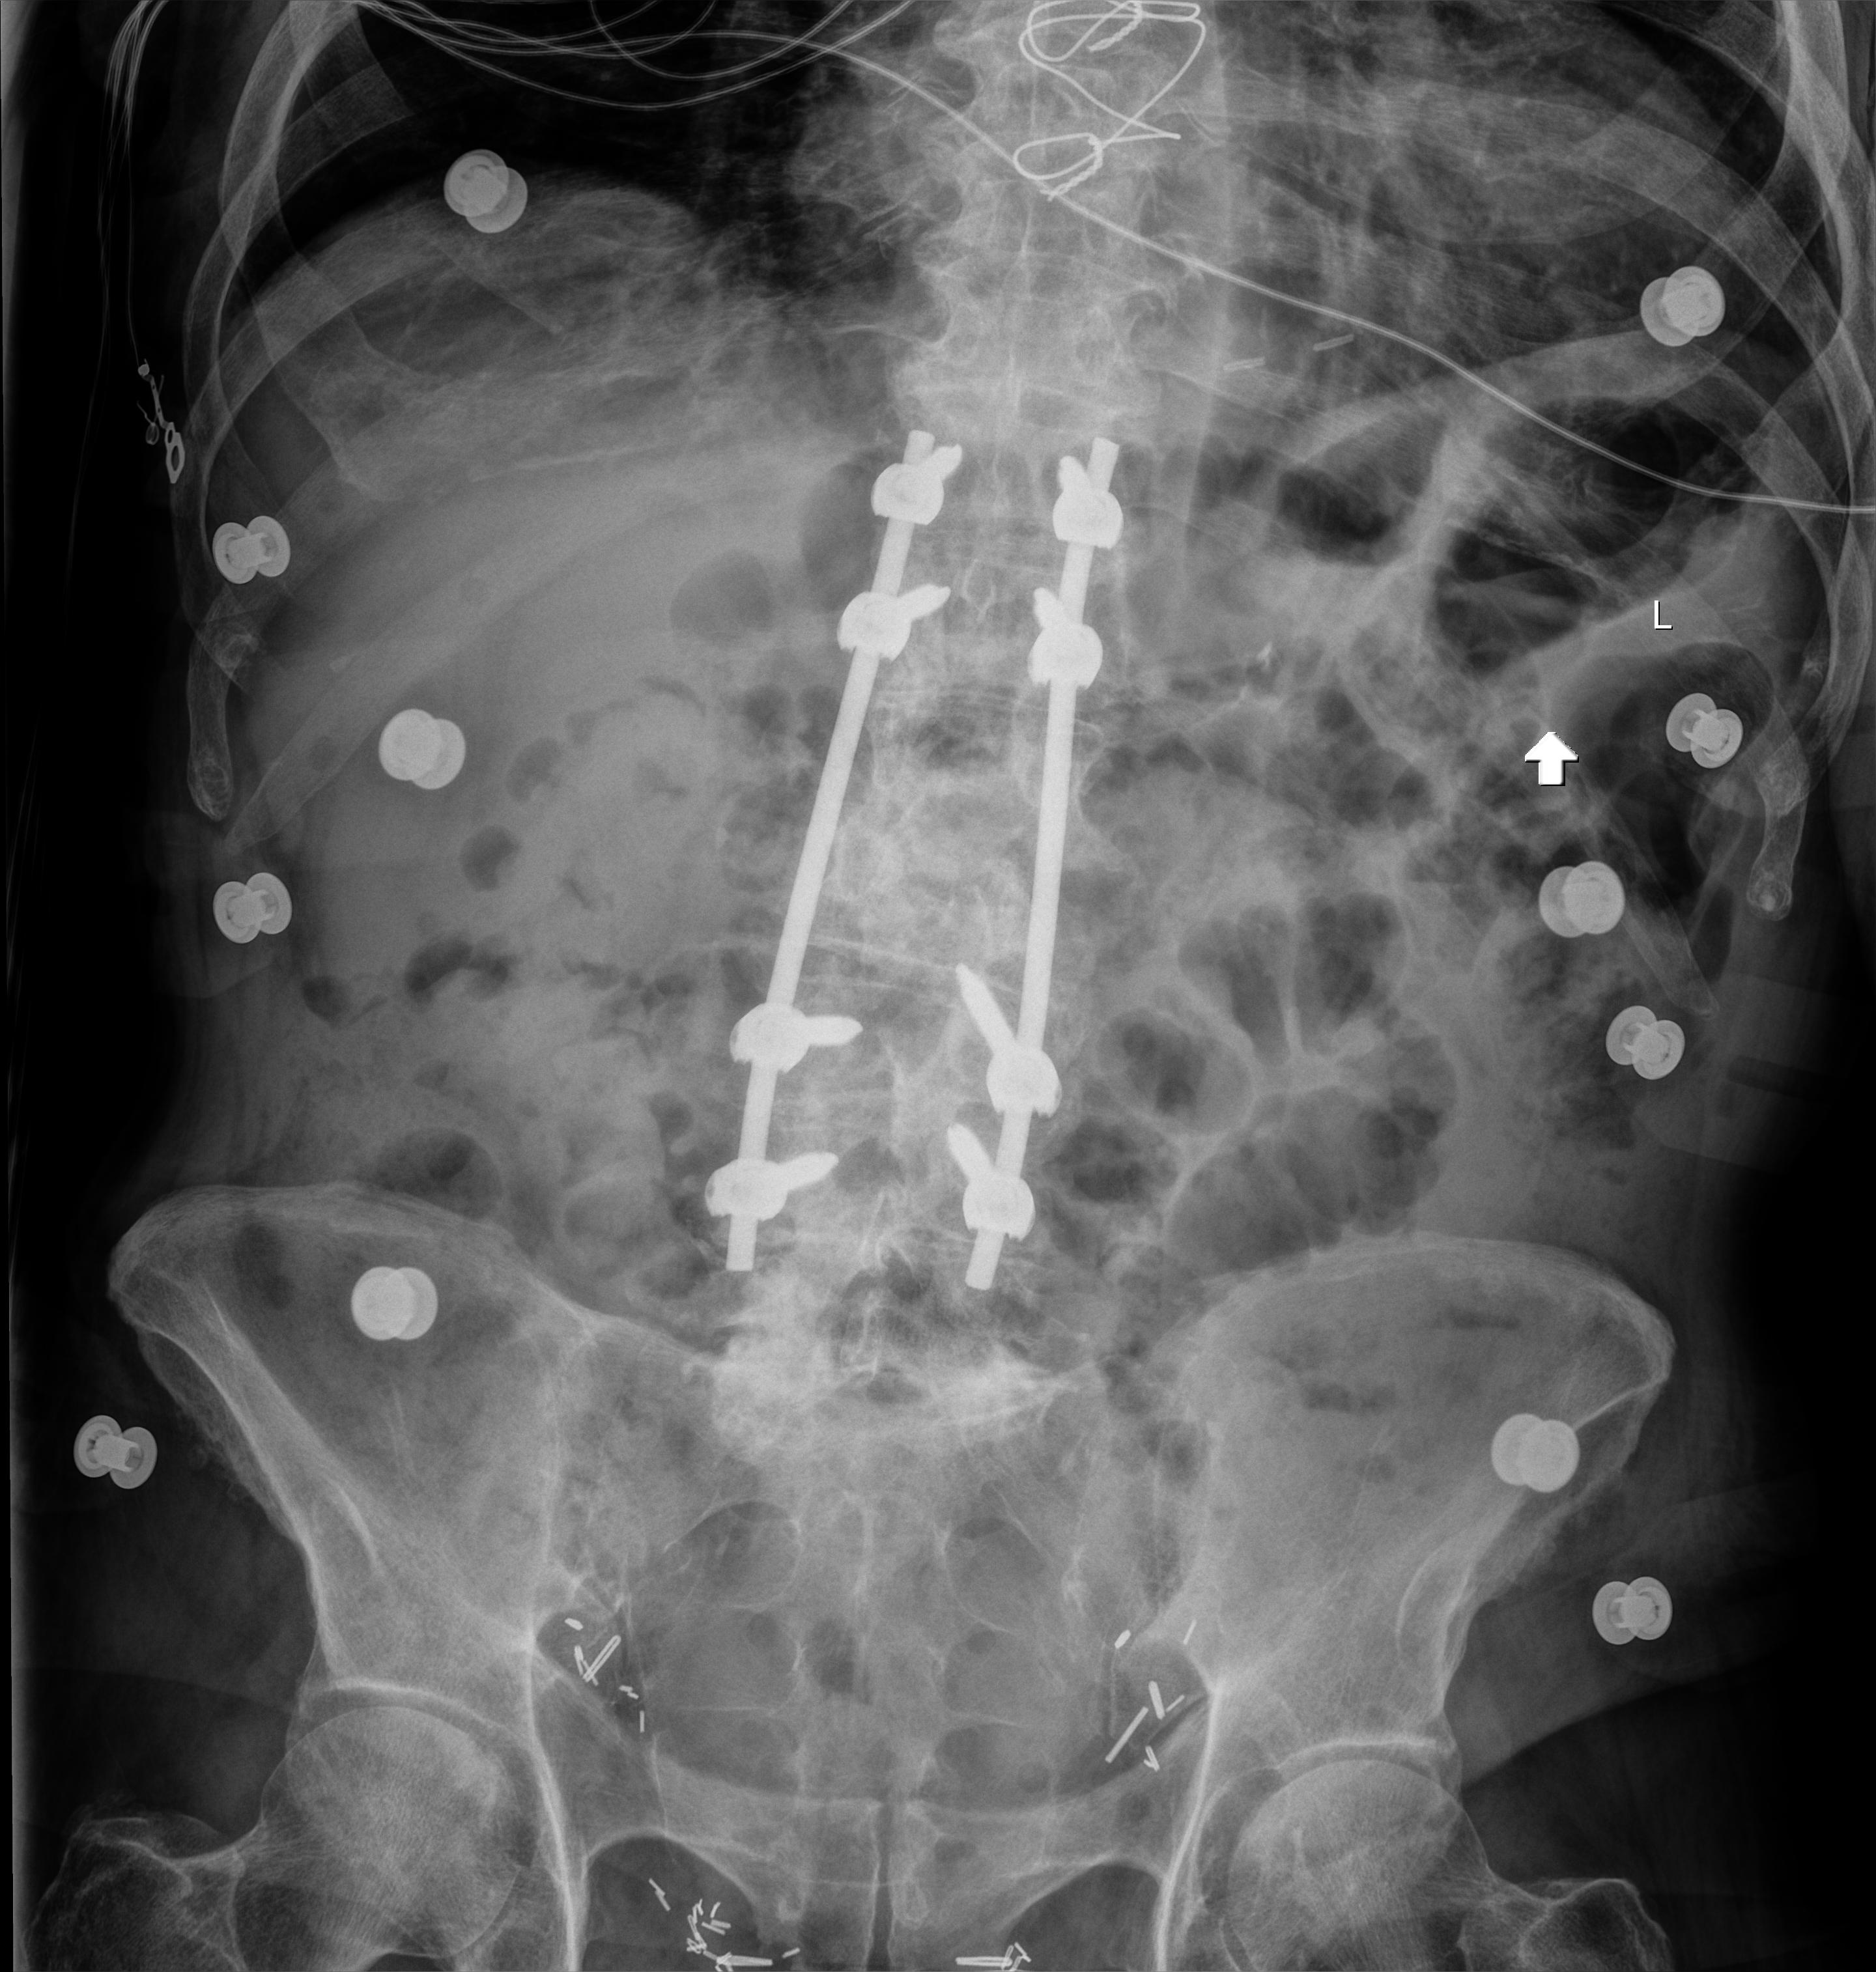
View: AP
Implant manufacturer: orthofix firebird